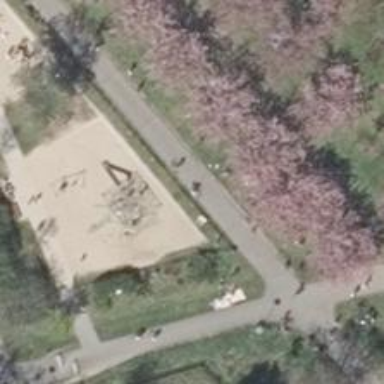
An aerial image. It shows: Playground featuring climbing frame.